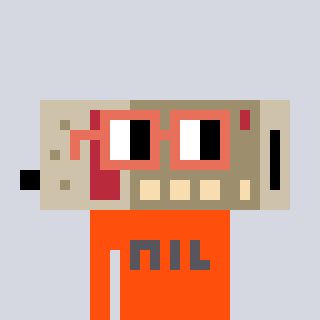
a pixel art character with square orange glasses, a cordless phone-shaped head and a orange-colored body on a cool background